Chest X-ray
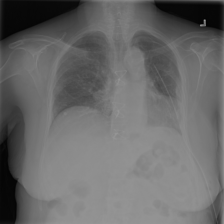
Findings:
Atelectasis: negative
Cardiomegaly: negative
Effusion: negative
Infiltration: negative
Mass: negative
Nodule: negative
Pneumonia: negative
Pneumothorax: negative
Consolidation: negative
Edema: negative
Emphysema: negative
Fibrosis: negative
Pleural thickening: negative
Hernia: negative